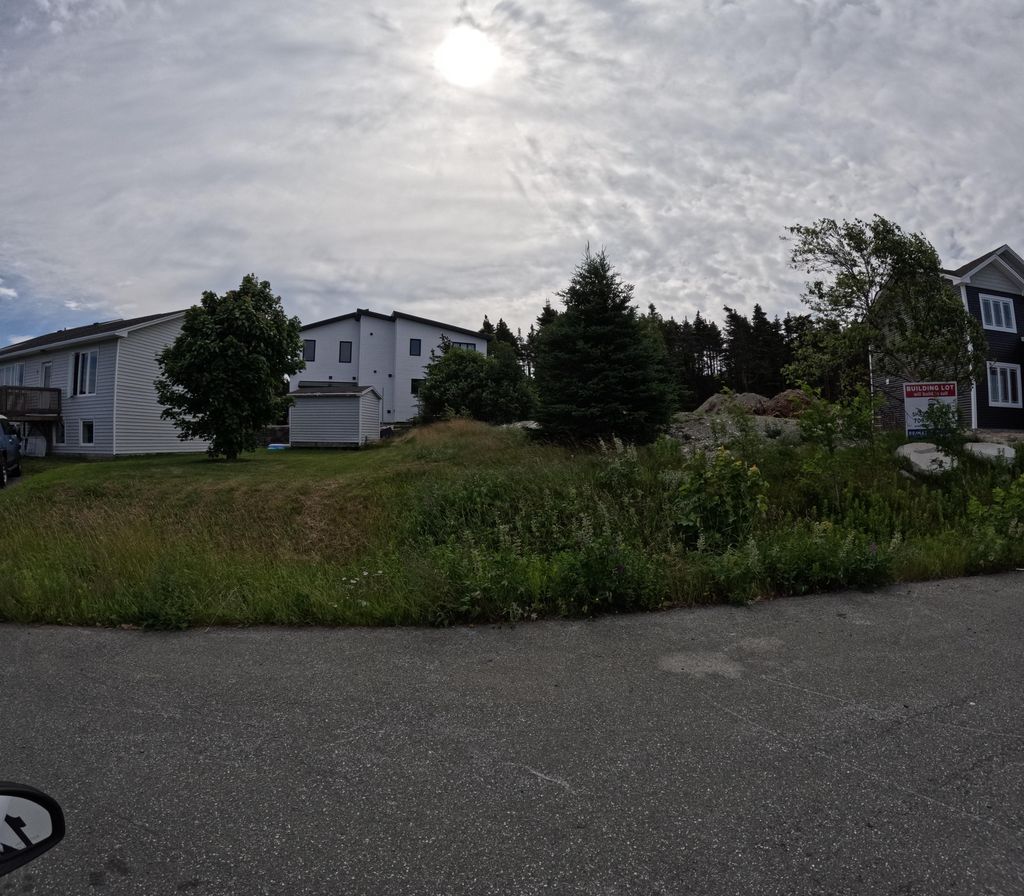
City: st_johns